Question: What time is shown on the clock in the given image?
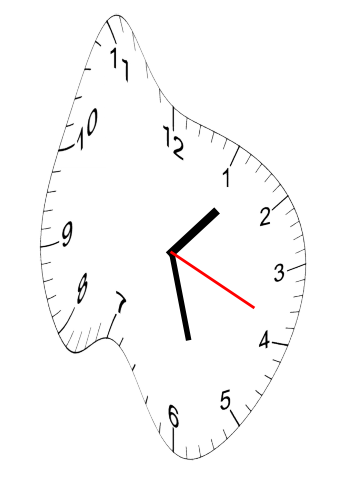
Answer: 01:27:19